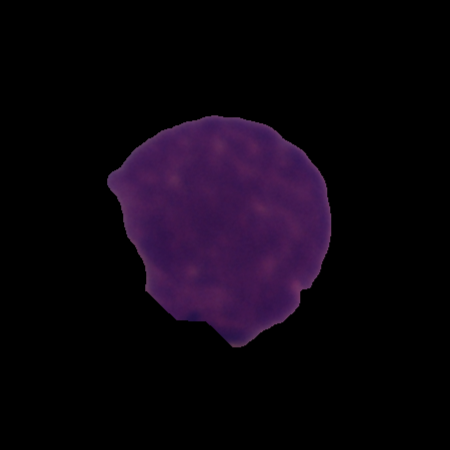
Label: cancer